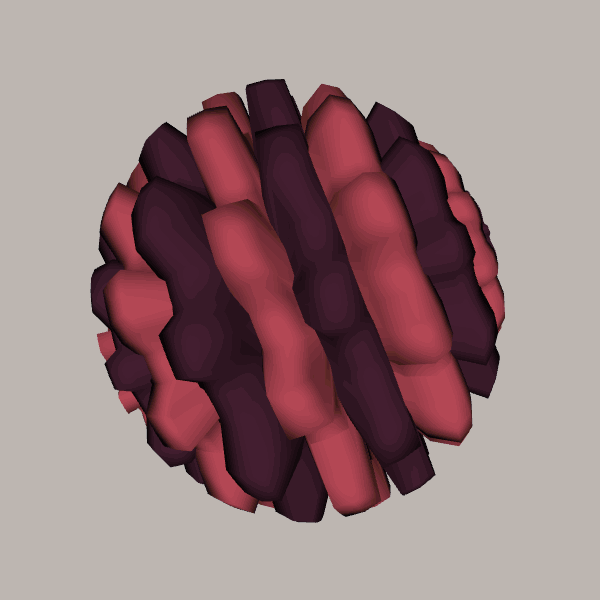
Background: light